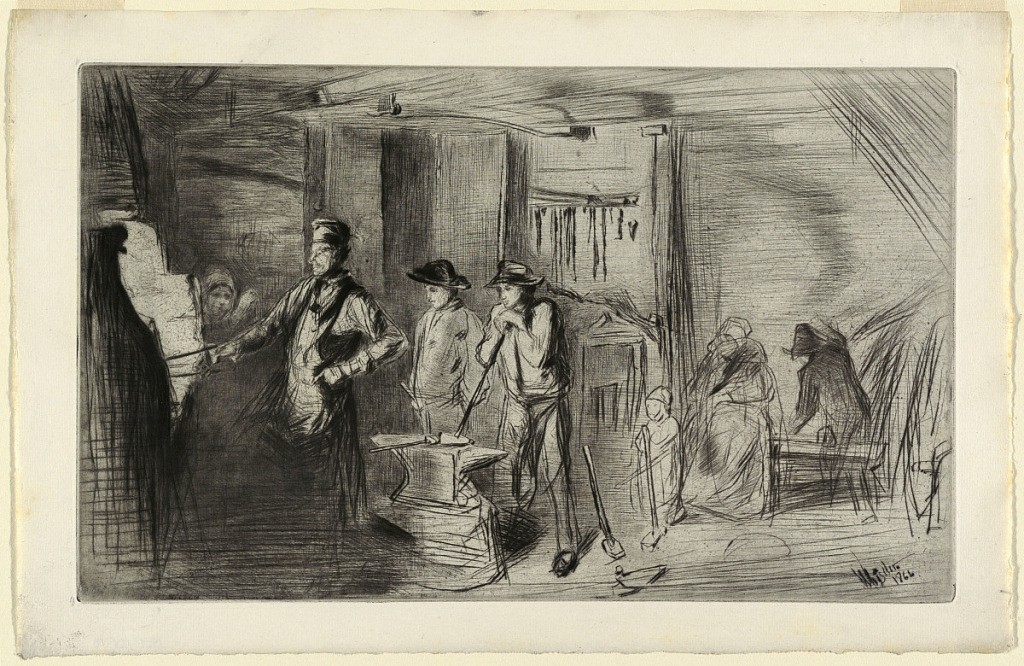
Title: The Forge
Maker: James McNeill Whistler, American, 1834–1903
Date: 1861
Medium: Drypoint on white laid paper
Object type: Print
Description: In a roughly sketched interior, the smitty stands between an anvil and a furnace at left. Behind him two men stand. Additional figures, including children occupy the space to the right.